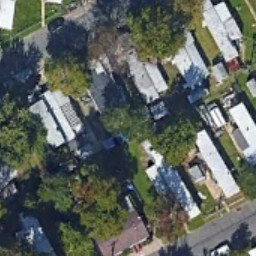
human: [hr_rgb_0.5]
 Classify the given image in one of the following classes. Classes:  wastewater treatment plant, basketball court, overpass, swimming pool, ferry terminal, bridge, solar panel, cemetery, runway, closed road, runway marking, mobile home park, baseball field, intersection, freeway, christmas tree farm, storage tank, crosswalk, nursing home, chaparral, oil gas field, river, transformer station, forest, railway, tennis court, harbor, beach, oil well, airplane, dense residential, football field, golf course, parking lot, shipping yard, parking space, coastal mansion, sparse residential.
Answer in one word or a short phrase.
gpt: mobile home park